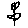
Label: flower